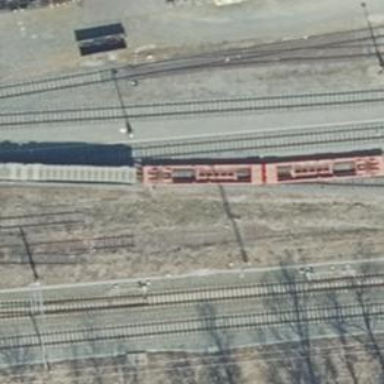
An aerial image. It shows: Railway switch.